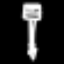
Label: pencil